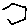
Label: hexagon